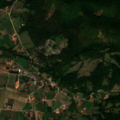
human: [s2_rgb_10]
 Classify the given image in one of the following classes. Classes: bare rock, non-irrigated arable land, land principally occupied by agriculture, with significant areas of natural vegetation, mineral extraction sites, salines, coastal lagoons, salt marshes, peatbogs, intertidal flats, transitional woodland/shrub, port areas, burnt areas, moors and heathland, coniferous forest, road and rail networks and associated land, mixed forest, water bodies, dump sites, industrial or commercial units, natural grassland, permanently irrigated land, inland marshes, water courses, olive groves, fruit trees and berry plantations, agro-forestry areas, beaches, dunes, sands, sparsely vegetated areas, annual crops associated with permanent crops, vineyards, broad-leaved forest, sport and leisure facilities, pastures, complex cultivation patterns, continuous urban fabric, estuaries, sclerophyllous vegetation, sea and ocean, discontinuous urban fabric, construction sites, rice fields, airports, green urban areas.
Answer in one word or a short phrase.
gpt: complex cultivation patterns, land principally occupied by agriculture, with significant areas of natural vegetation, broad-leaved forest, transitional woodland/shrub